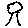
Label: tree